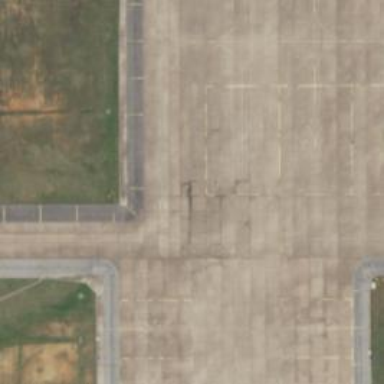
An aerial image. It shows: View of taxiway at the airport.